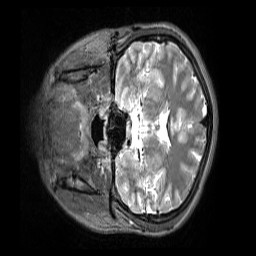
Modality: T2w
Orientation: coronal
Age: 18
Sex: male
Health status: healthy
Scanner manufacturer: siemens
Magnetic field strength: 3 T
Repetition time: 3.2 s
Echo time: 0.412 s